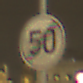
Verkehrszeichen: EndeGeschwindigkeit50
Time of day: Night
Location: Outdoor (Urban)
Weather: Overcast
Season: NotSpecified
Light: Artificial